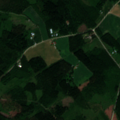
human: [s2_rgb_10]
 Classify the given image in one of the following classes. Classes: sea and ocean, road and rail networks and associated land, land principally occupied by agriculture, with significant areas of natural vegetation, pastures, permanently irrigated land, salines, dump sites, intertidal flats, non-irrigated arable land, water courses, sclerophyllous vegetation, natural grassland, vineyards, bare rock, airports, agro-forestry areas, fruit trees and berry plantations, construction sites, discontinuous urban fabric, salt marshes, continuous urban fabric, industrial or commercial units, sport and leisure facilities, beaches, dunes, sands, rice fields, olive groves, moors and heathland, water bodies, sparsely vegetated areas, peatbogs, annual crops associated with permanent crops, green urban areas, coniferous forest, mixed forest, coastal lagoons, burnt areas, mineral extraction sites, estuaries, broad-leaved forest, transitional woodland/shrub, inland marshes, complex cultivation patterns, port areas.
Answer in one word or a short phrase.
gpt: land principally occupied by agriculture, with significant areas of natural vegetation, broad-leaved forest, coniferous forest, mixed forest, transitional woodland/shrub